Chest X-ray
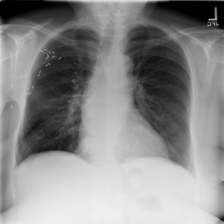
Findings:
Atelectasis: negative
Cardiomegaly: negative
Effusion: negative
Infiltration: negative
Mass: negative
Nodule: negative
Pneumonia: negative
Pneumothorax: negative
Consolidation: negative
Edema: negative
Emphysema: negative
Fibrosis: negative
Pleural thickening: negative
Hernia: negative